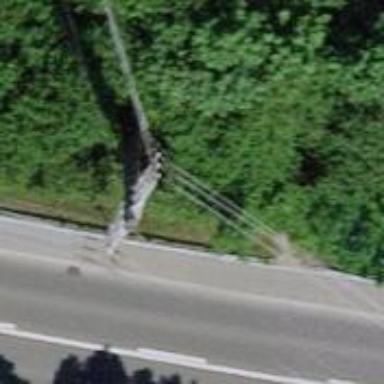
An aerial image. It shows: Concrete power pole.